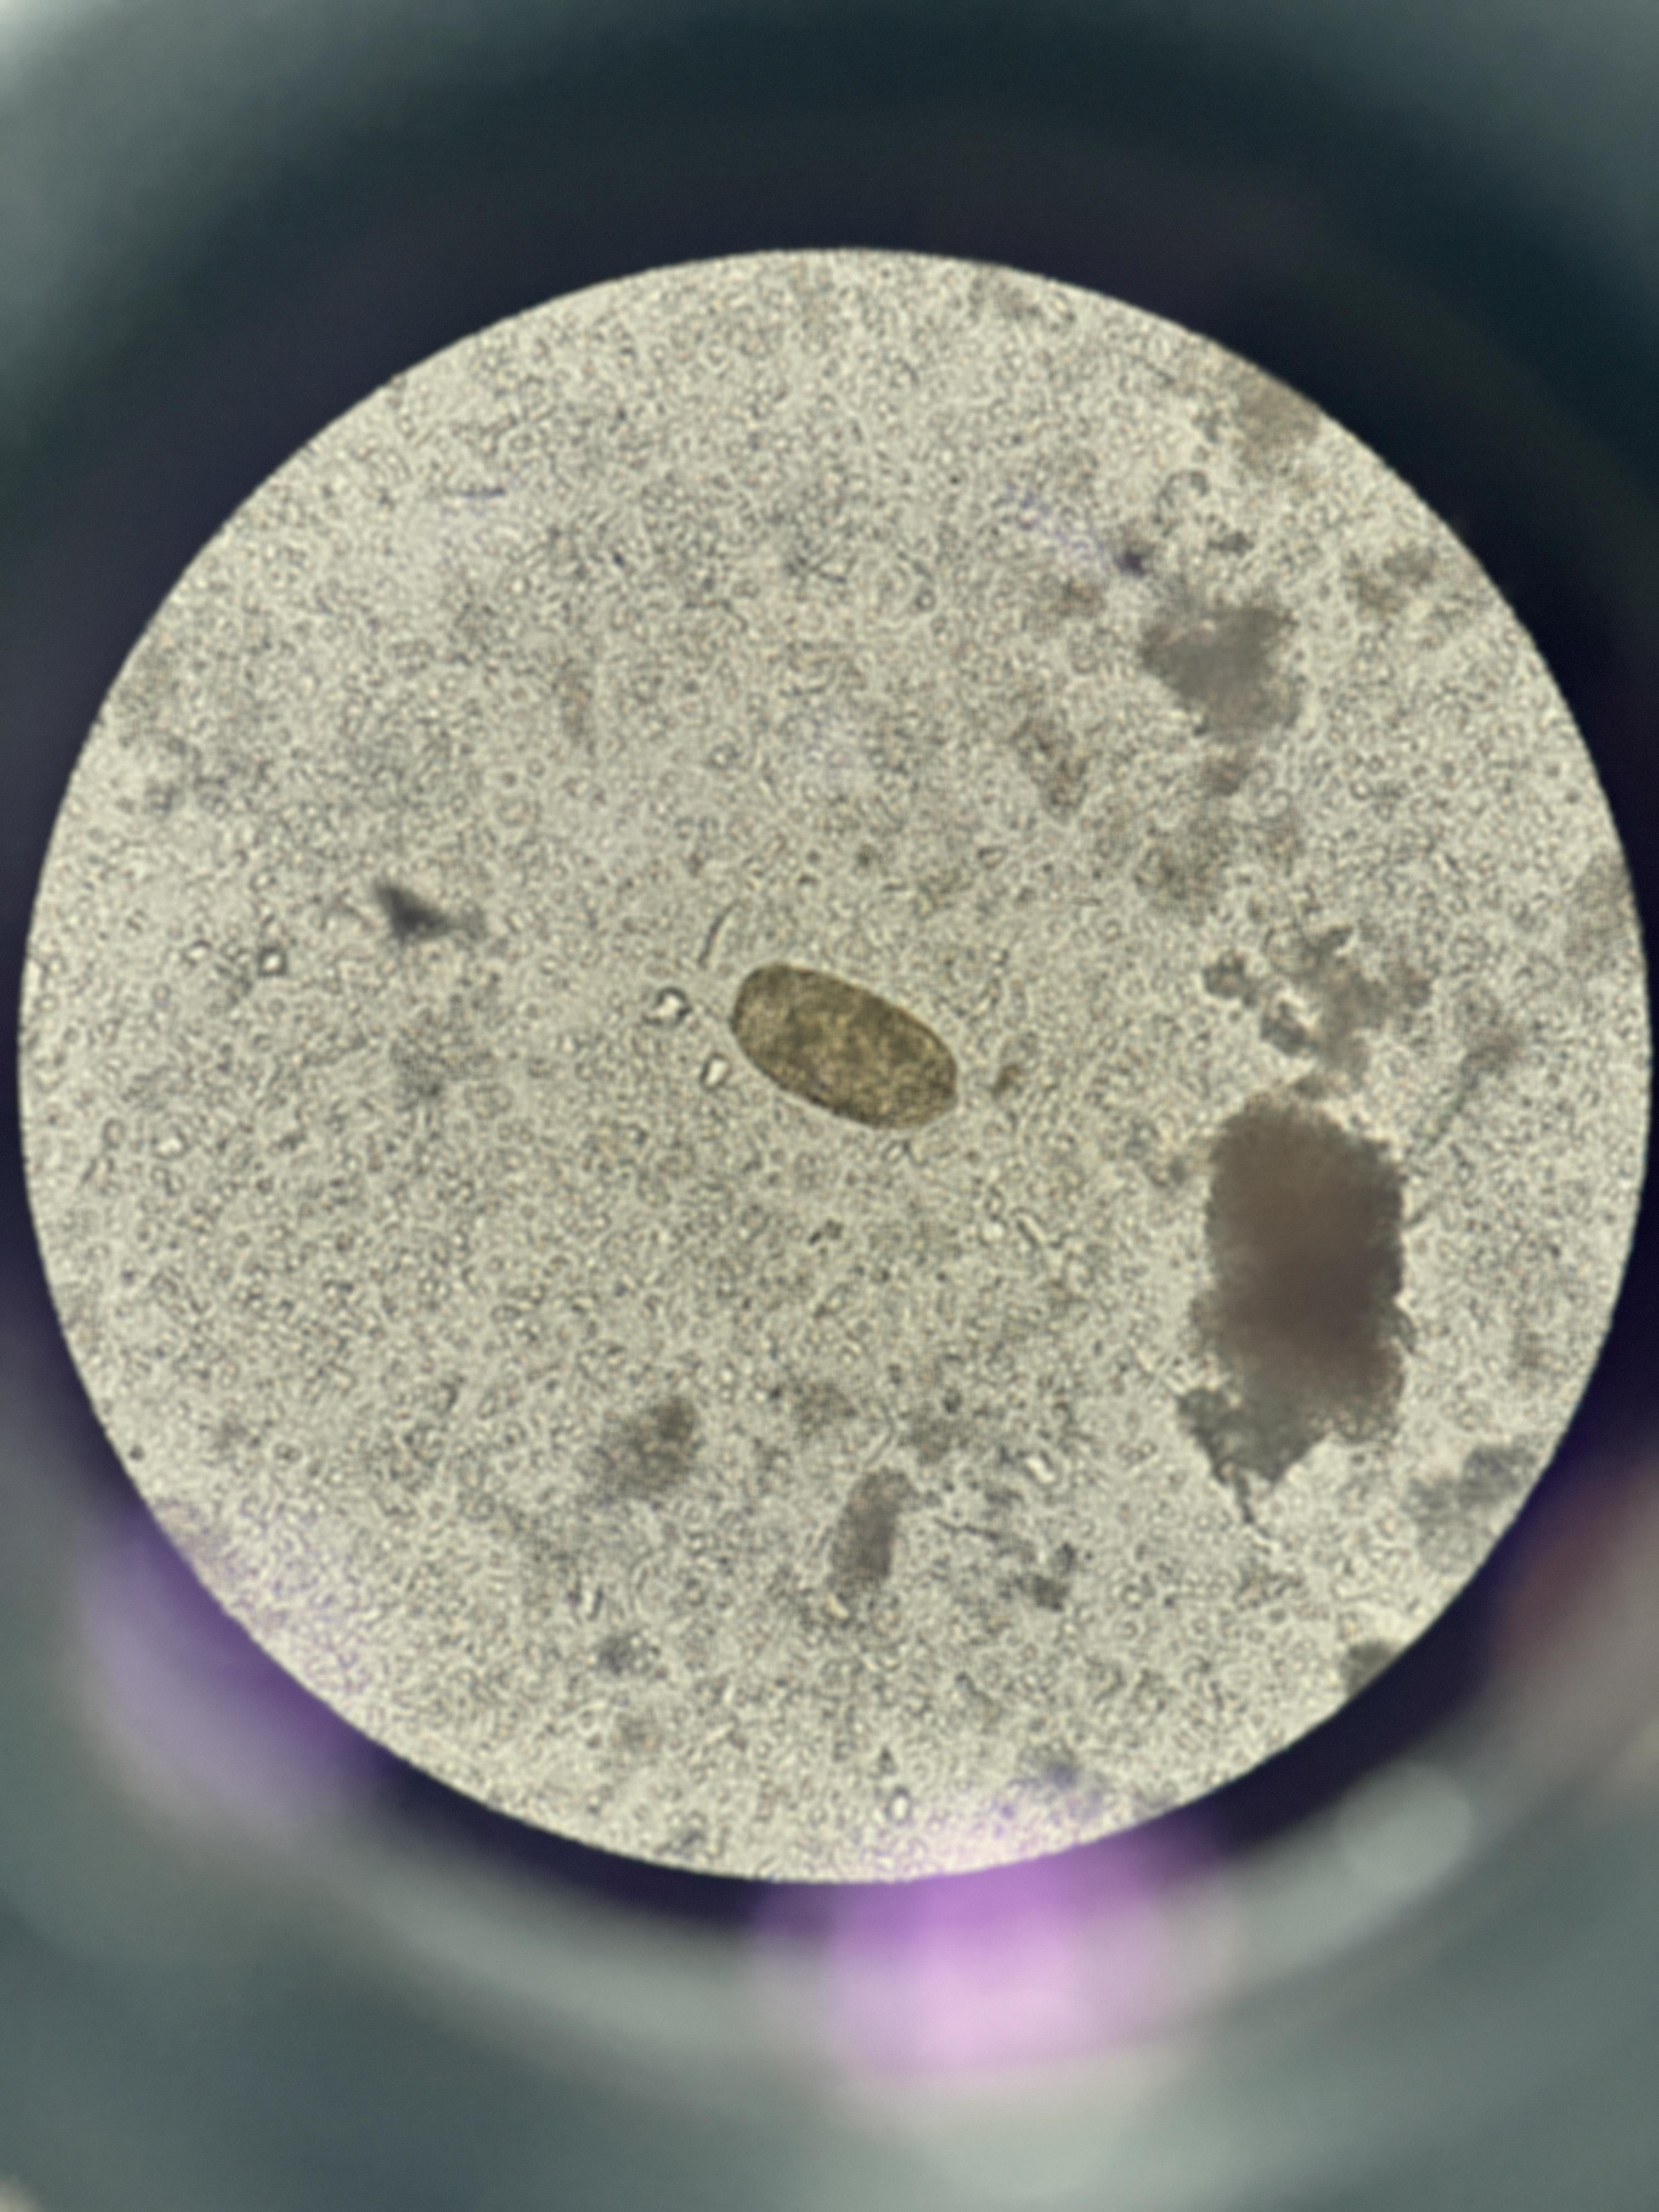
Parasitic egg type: Paragonimus spp